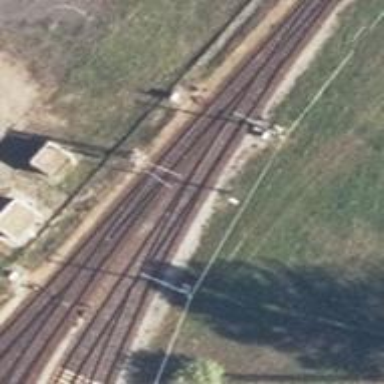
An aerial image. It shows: Railway switch.